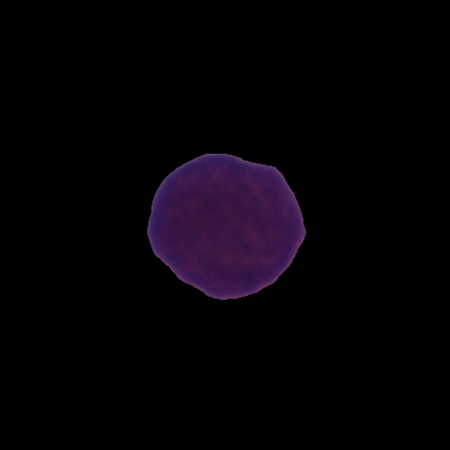
Label: healthy